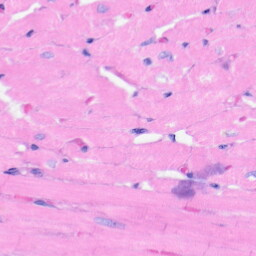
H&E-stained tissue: Heart